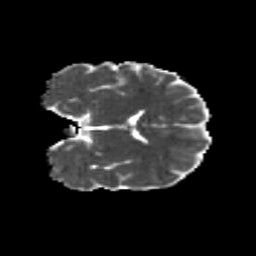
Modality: MD
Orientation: coronal
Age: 10
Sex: male
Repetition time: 9.4 s
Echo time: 0.089 s